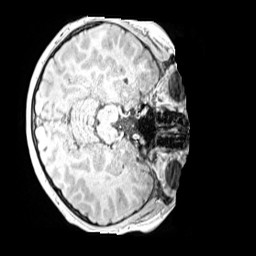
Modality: MP2RAGE
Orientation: axial
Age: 9
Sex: male
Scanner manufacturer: siemens
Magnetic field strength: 3 T
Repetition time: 4 s
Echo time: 0.00299 s